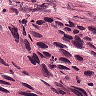
Metastatic tissue present: yes